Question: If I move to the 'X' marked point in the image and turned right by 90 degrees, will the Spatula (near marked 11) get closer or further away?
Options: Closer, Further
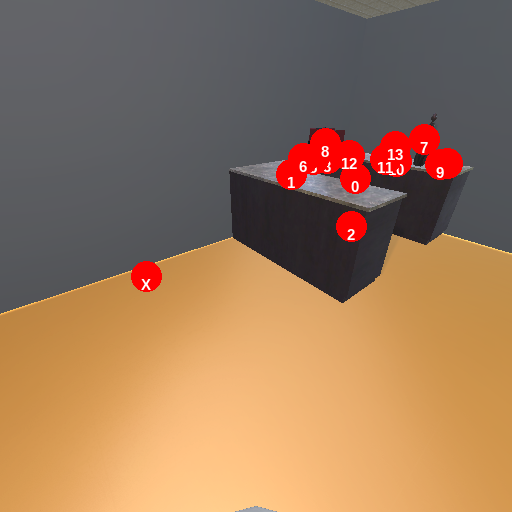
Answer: Closer